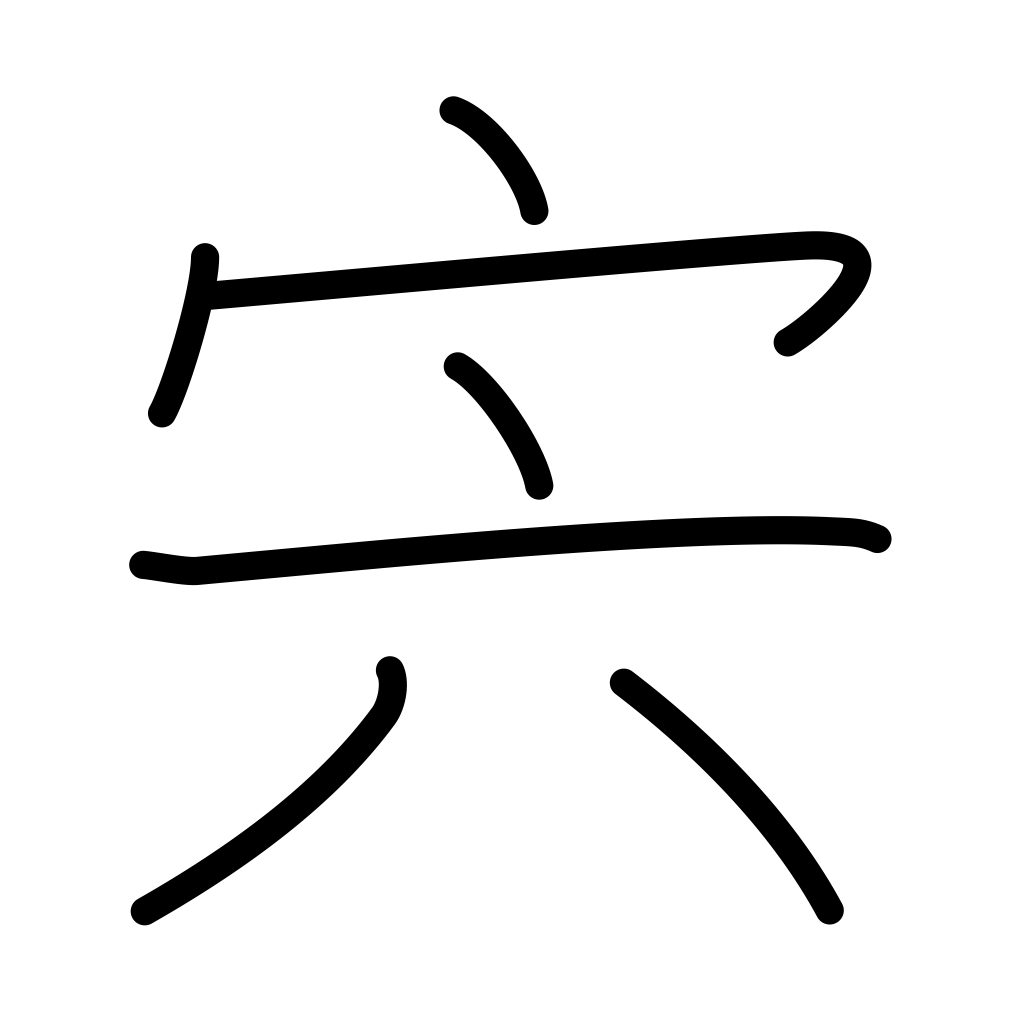
Meaning: muscles, meat